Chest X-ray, PA view. Patient: 24 years old, sex F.
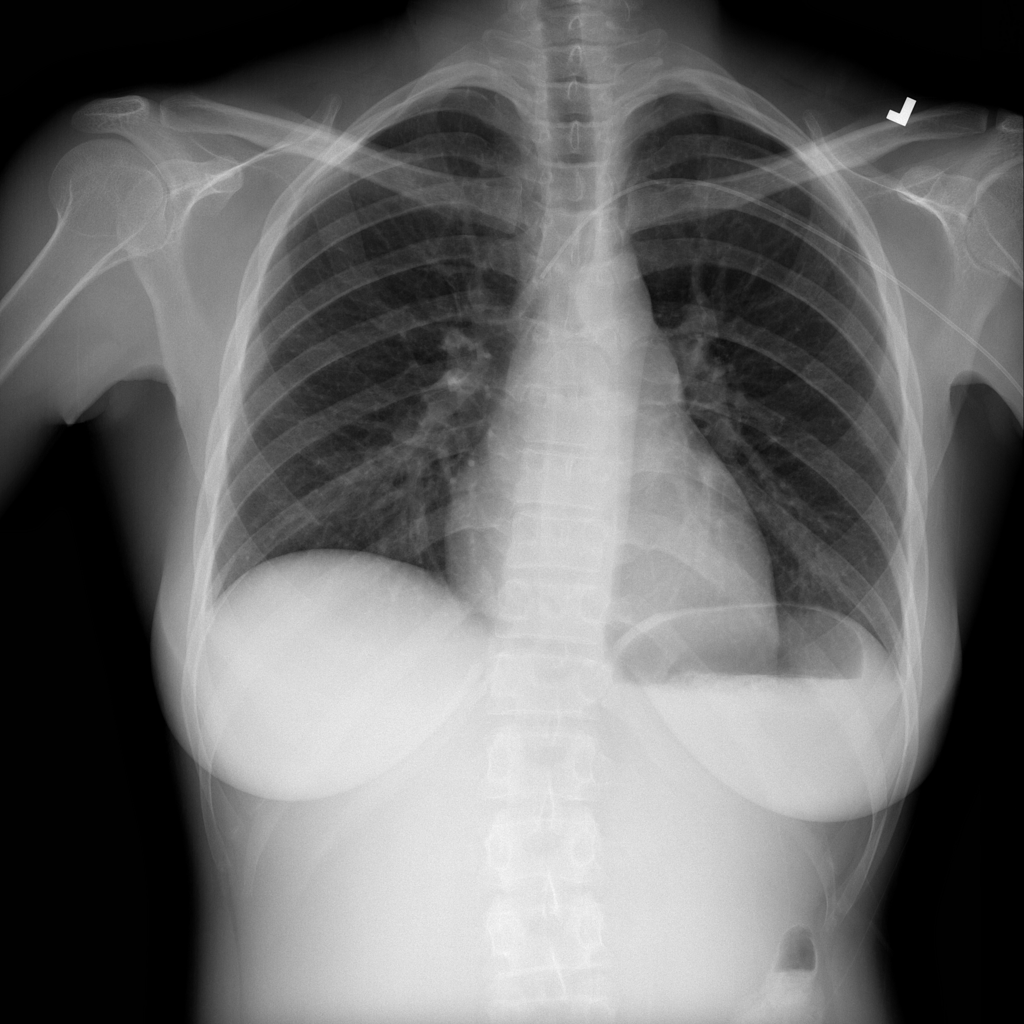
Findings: No Finding